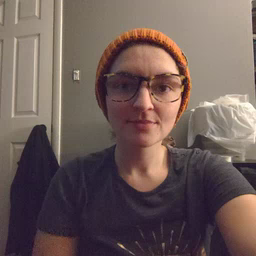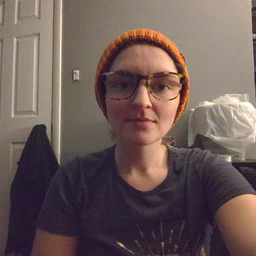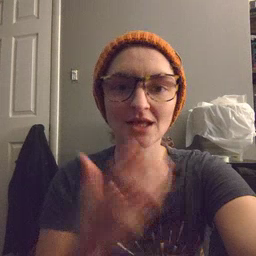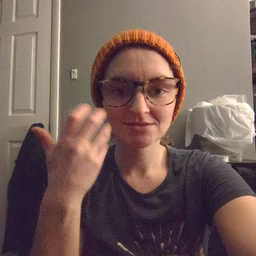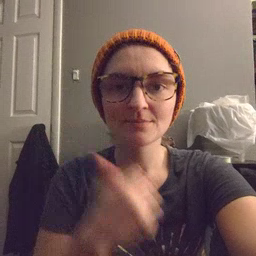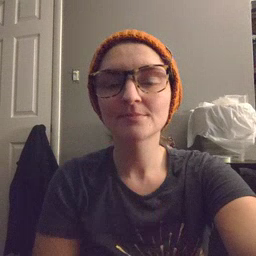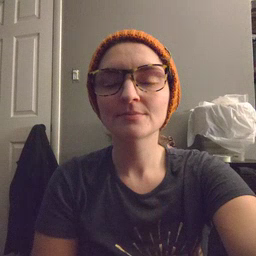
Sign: tiger